Brain MRI, t1w sequence, axial 2D slice.
Patient: age 21, sex F, weight 78 kg, height 1.78 m
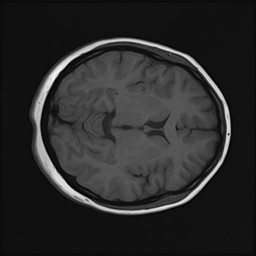